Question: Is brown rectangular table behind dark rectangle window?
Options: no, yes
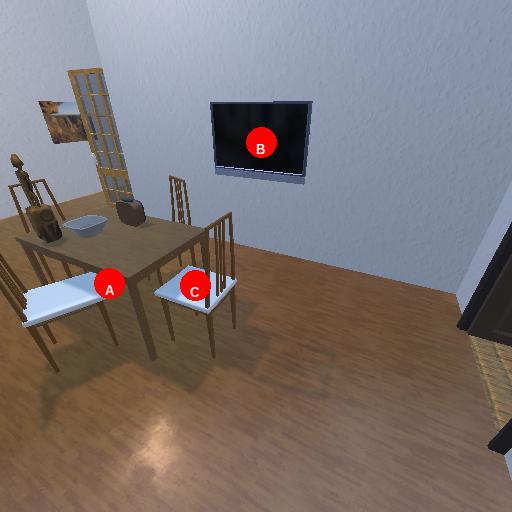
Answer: no